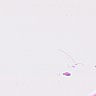
Metastatic tissue present: no